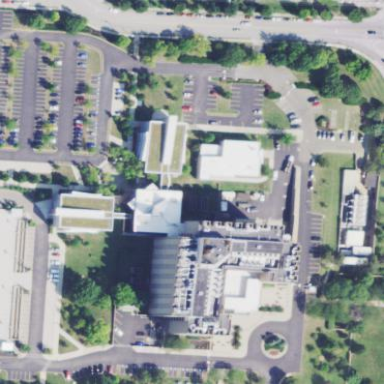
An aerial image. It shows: Commercial building that serves as laboratory.